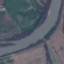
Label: River